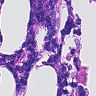
Metastatic tissue present: no